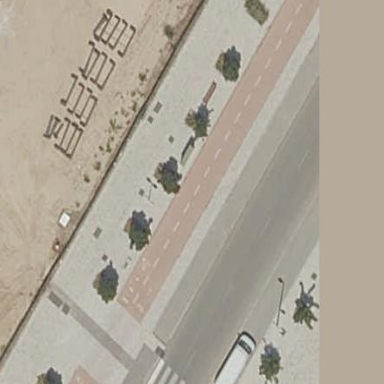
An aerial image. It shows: Street side parking area.